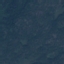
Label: Forest